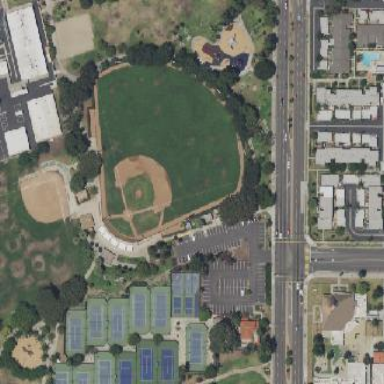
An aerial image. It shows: Baseball pitch for leisure land activities.